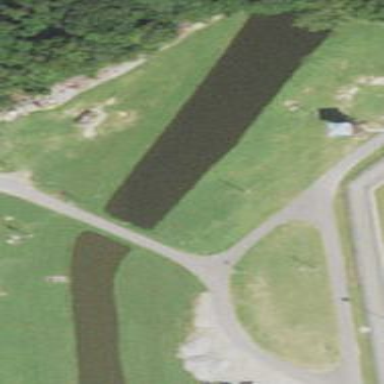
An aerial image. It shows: Serene pond surrounded by nature.